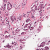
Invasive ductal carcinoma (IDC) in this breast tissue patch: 1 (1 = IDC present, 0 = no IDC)